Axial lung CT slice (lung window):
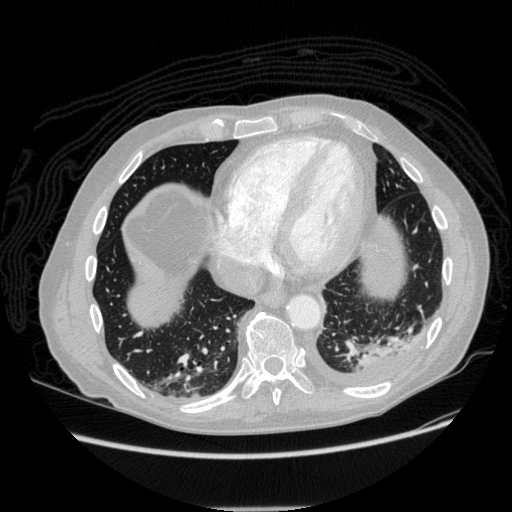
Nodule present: no